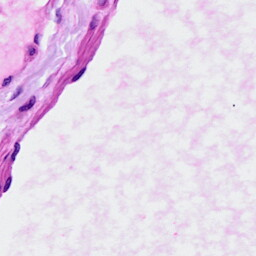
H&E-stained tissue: Ovarian